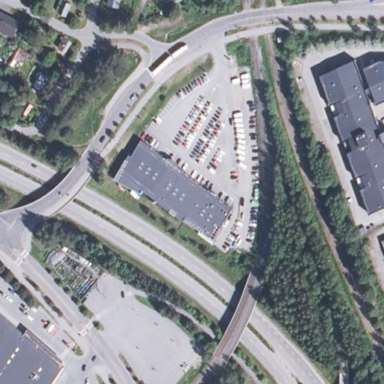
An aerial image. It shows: Retail building with car shop.